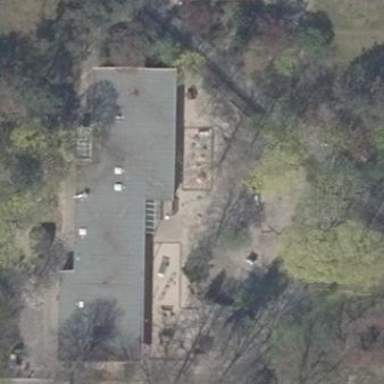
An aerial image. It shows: Kindergarten.